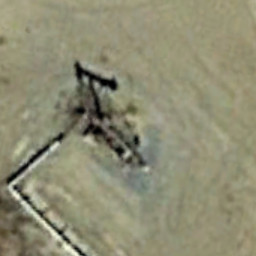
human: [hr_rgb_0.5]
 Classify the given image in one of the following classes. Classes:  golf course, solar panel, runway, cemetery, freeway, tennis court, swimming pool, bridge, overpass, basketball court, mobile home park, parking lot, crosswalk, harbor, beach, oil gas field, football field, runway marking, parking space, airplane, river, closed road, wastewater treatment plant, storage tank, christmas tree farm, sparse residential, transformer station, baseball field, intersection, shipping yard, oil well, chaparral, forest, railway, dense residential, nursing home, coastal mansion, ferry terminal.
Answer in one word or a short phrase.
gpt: oil well